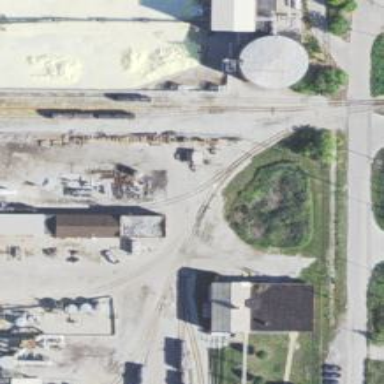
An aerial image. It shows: Rail spur service.